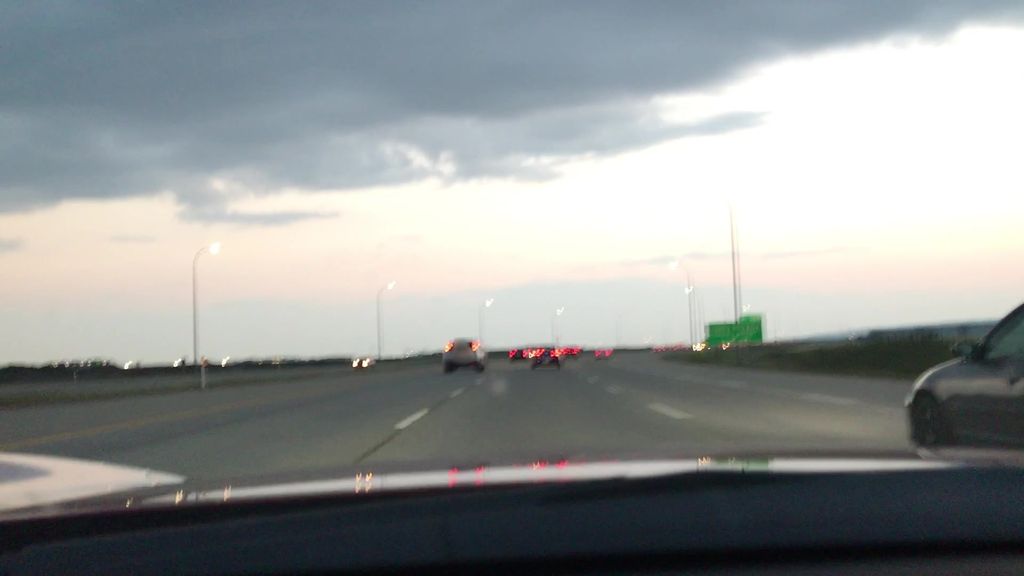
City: calgary